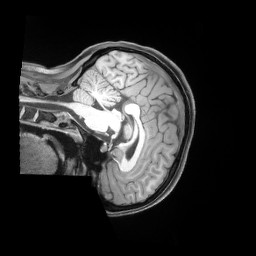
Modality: T1w
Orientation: sagittal
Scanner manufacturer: siemens
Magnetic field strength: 3 T
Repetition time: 2.53 s
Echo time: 0.00169 s